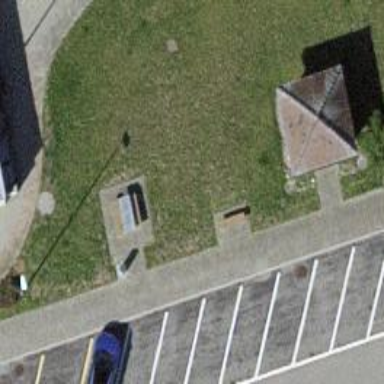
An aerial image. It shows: Picnic table located in leisure land area.